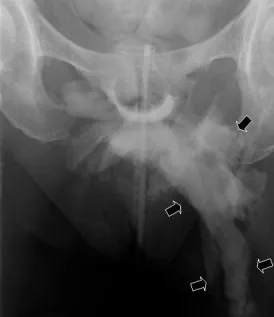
Retrograde cystography. Performed on day 16, and . A: The urinoma extending to the left thigh is enlarged when compared with day 4 (arrows).
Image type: radiology (x_ray)